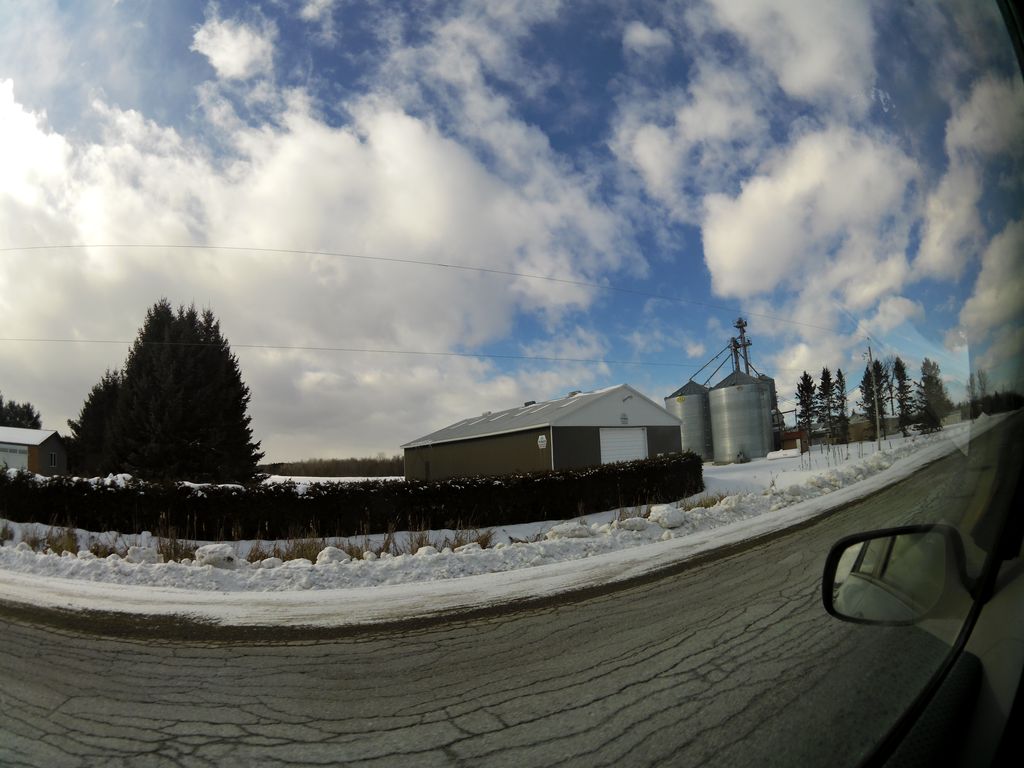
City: ottawa-gatineau